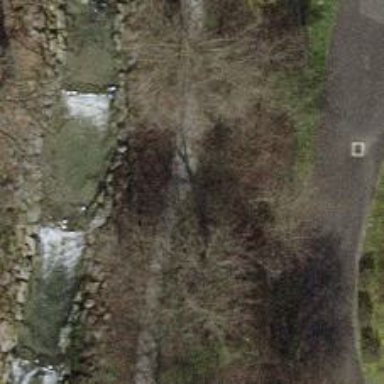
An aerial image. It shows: Path surfaced with fine gravel.